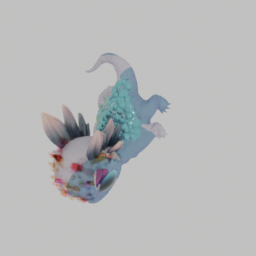
Label: animals